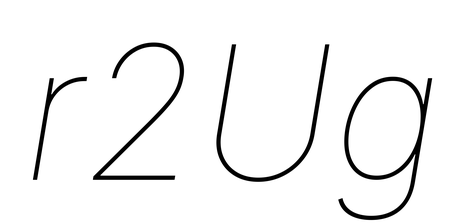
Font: Inter-Italic_Thin_Italic